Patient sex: M
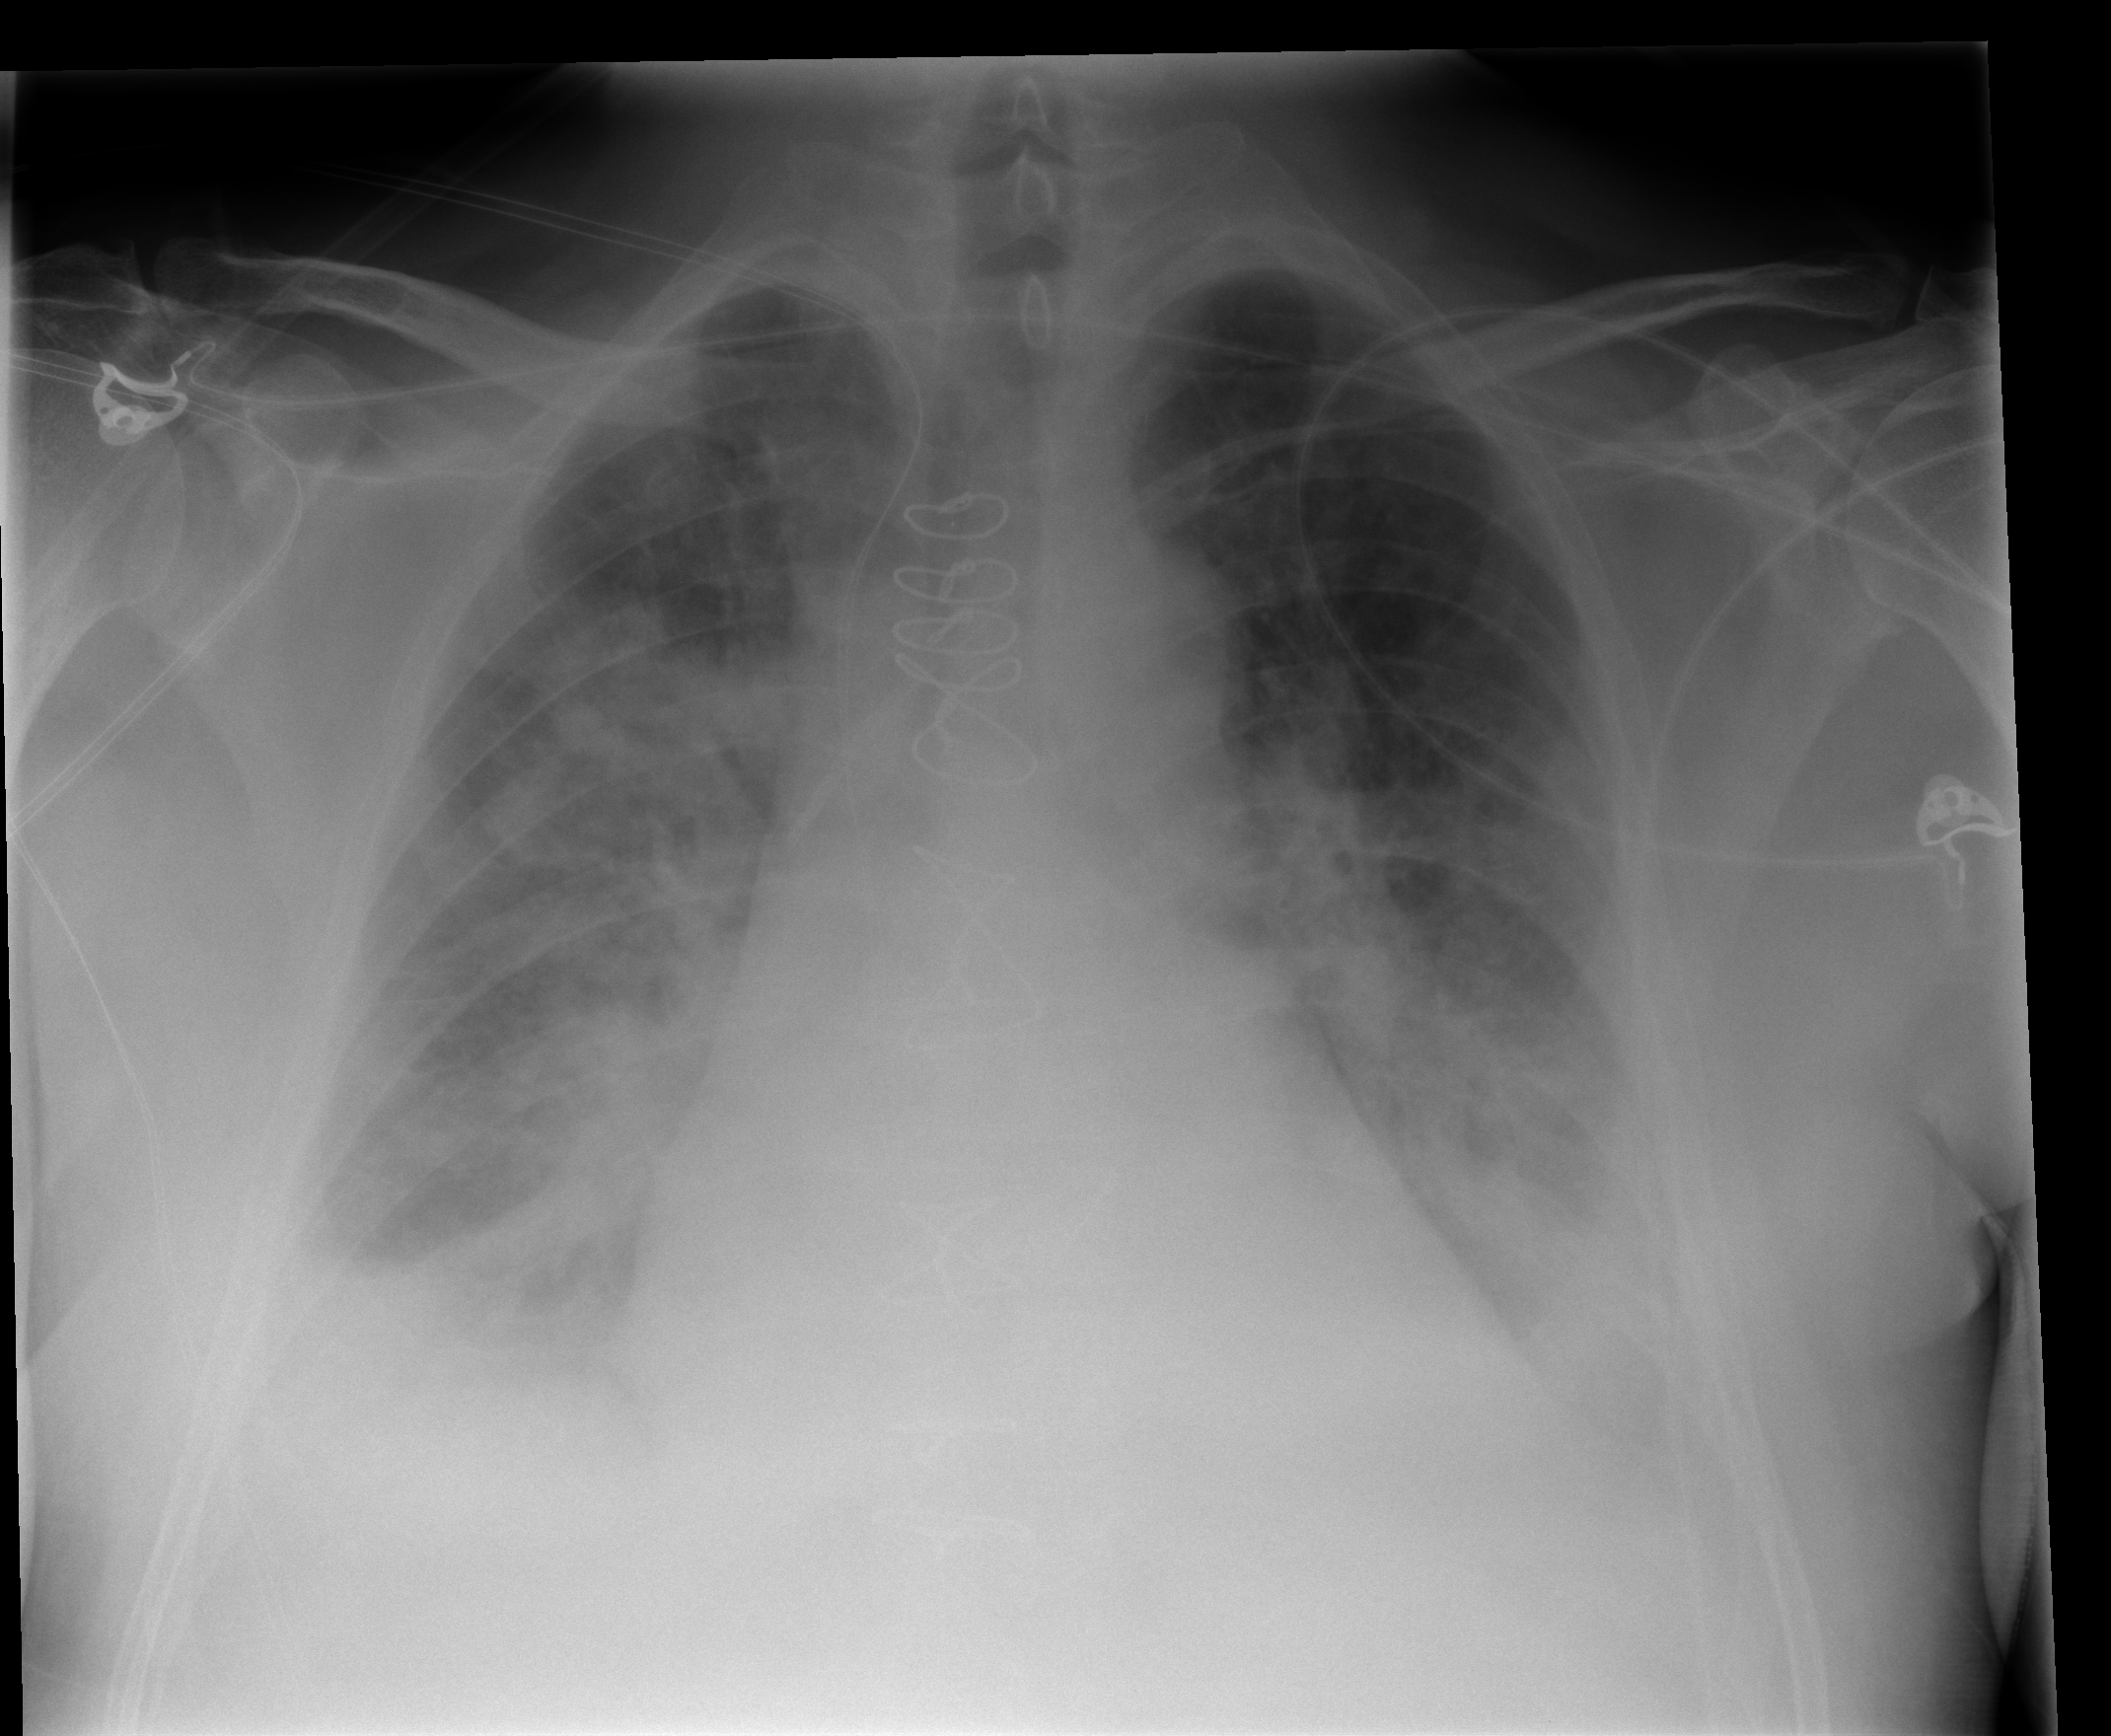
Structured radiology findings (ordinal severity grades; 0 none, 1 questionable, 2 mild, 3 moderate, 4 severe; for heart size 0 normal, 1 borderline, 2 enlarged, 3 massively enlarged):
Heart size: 2
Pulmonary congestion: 2
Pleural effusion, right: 2
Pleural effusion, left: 2
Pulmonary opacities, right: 3
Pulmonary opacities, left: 3
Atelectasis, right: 2
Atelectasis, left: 2